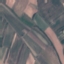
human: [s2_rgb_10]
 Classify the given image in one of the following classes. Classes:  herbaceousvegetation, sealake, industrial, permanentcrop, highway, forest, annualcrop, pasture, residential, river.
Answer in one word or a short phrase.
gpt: PermanentCrop